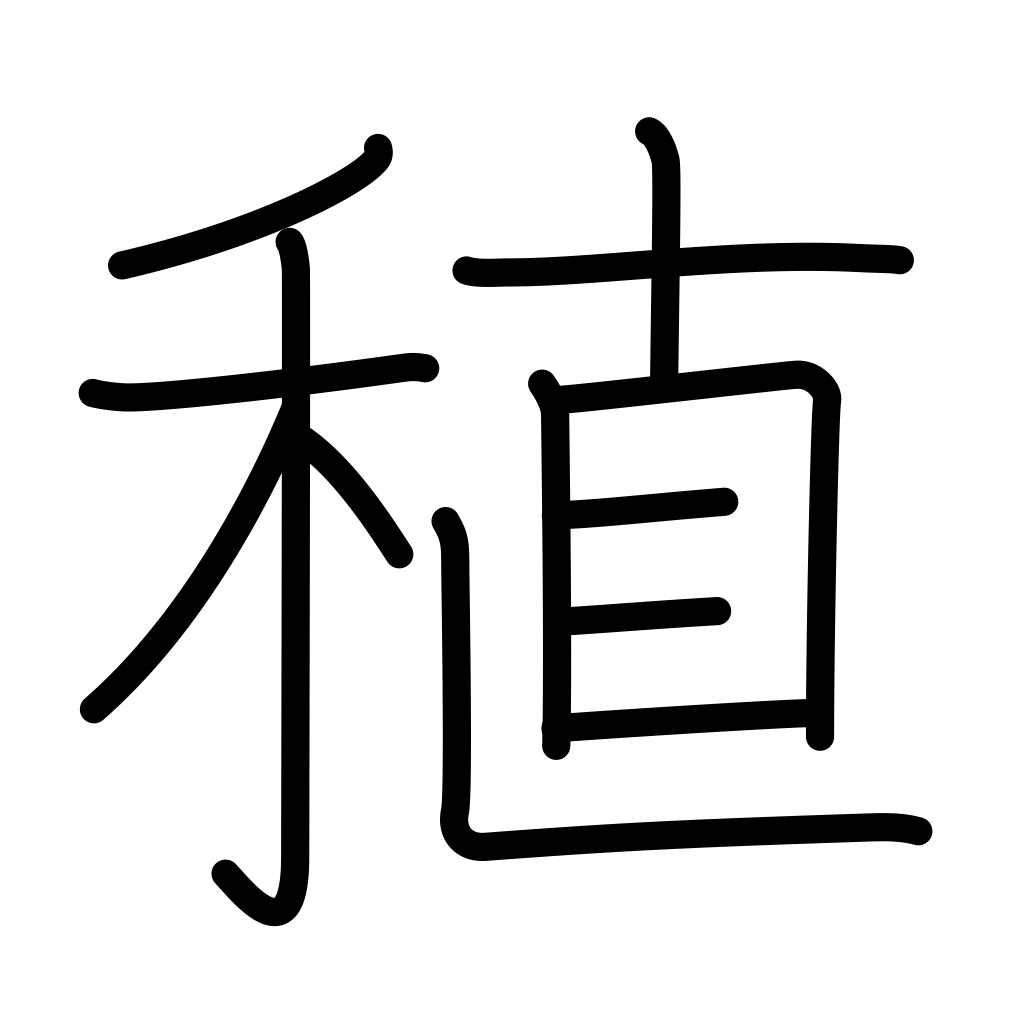
Meaning: early-maturing rice